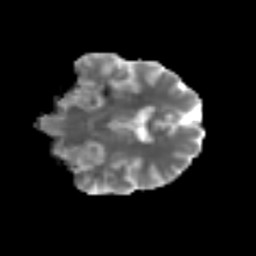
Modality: MD
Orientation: coronal
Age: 44
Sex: male
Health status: ill
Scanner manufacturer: siemens
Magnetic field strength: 3 T
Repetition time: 8.7 s
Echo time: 0.11 s